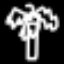
Label: palm tree